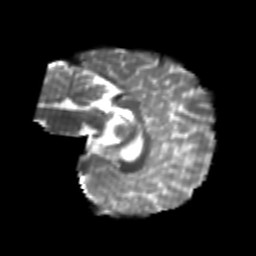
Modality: T2w
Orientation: sagittal
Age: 21
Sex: female
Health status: healthy
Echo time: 0.074 s